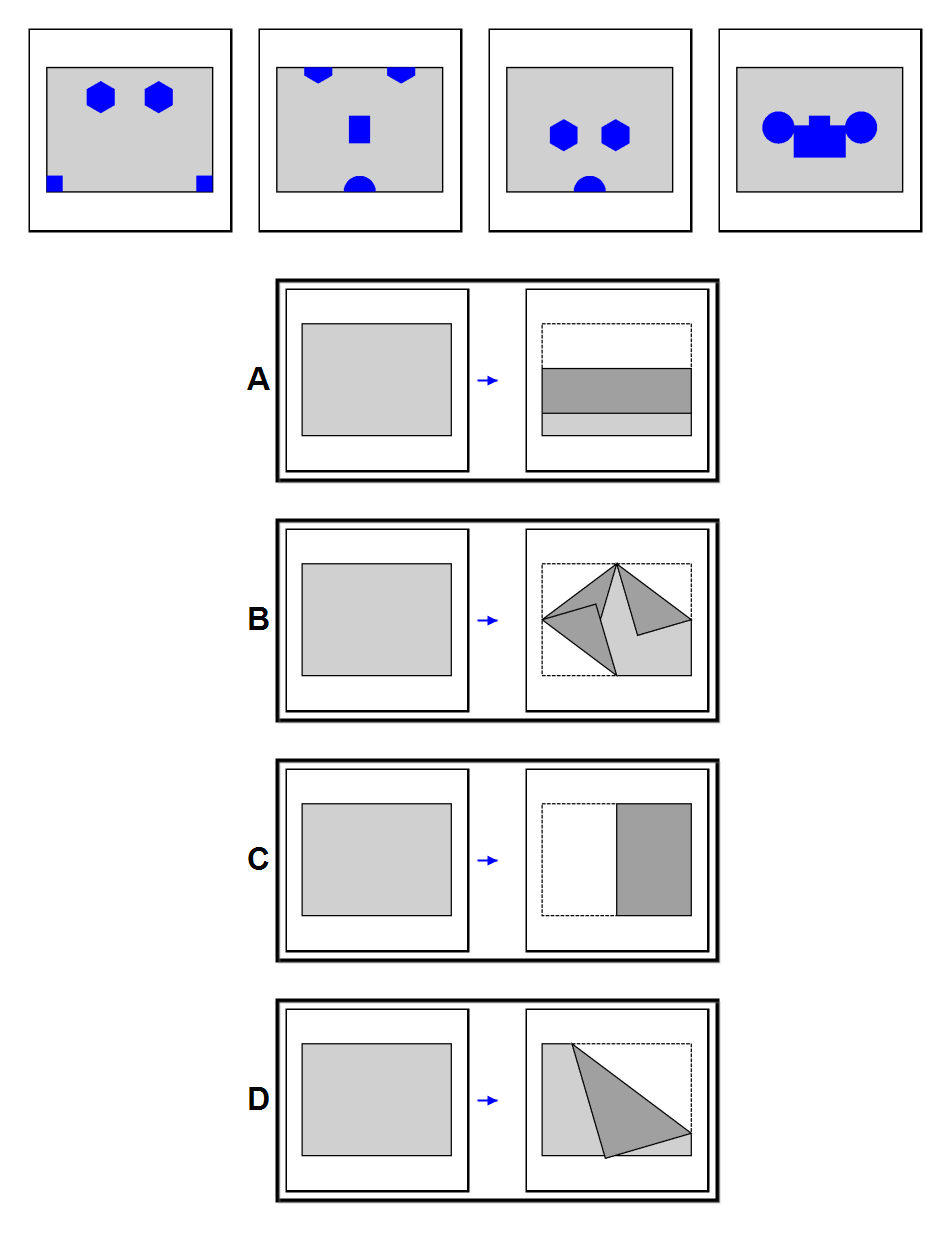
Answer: C